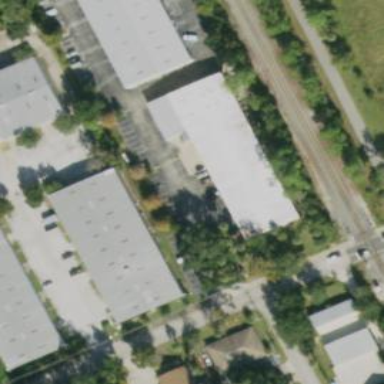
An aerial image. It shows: Commercial building.